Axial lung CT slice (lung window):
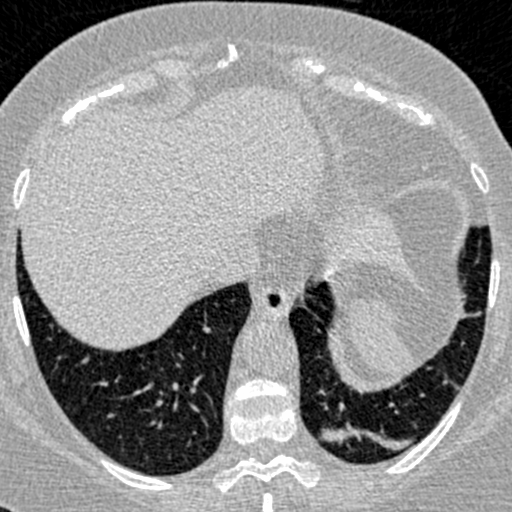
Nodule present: no